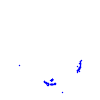
Particle: proton